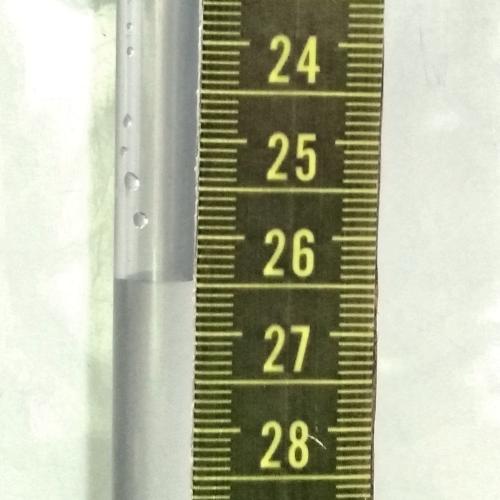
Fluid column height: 26.5 cm